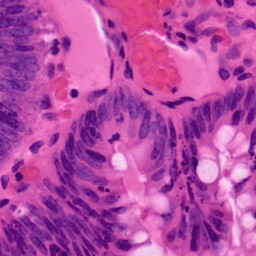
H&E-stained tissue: Colon